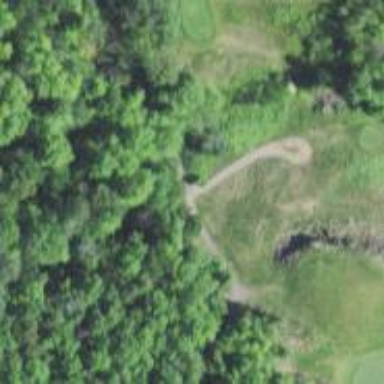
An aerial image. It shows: Asphalt path used as golf cart path.